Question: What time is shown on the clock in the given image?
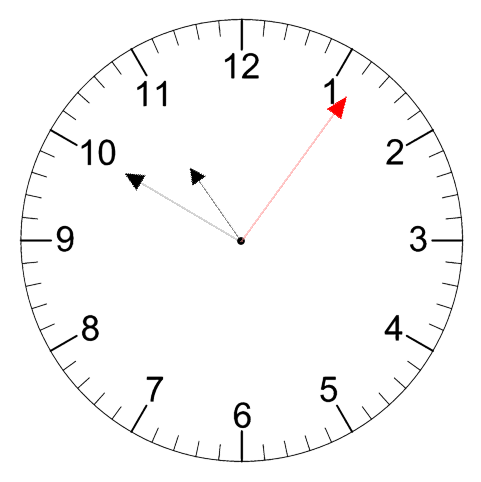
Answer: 10:50:06